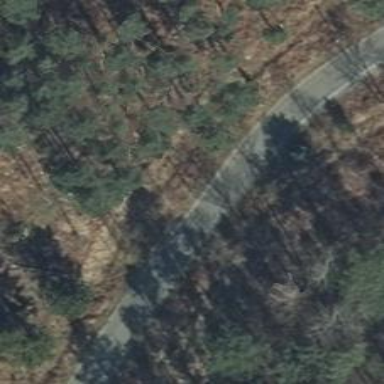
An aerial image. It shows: Unclassified road with asphalt surface.